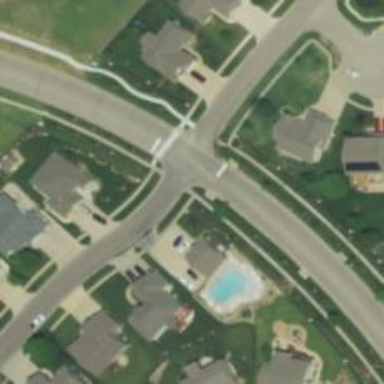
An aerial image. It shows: Unmarked crossing on footway.